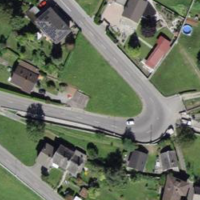
EUNIS habitat code: 57
Species observed at this site:
Dolycoris baccarum
Amata phegea
Podarcis muralis
Eurydema ventralis
Cepaea nemoralis
Cantharis livida
Eurydema oleracea
Macroglossum stellatarum
Helix pomatia
Alcis repandata
Arge pagana
Primula veris
Chloromyia formosa
Tephritis formosa
Coenonympha pamphilus
Coccinella septempunctata
Leptinotarsa decemlineata